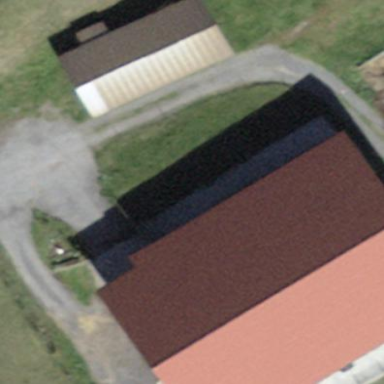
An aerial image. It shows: Gabled roof on farm auxiliary building.